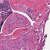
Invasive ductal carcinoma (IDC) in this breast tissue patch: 0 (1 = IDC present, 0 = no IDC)